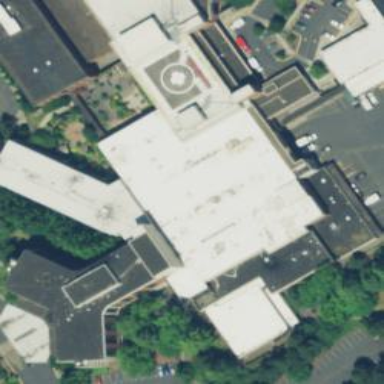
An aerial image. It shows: Hospital building.